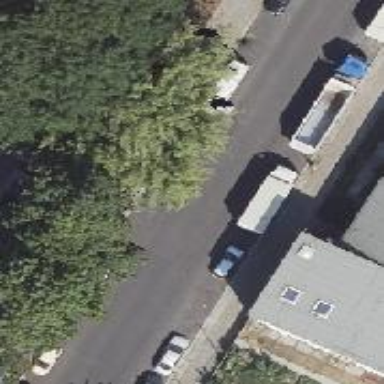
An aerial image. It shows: Residential road with asphalt surface and sidewalks on both sides. There are parallel parking lanes on both sides of the road.